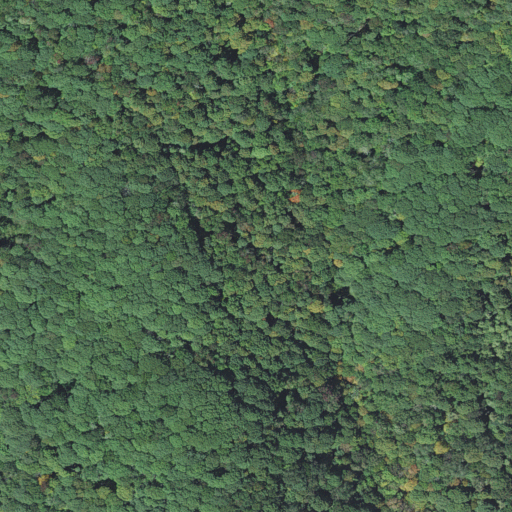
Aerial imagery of ridge(s) in North Carolina named Wolf Ridge containing only deciduous forest